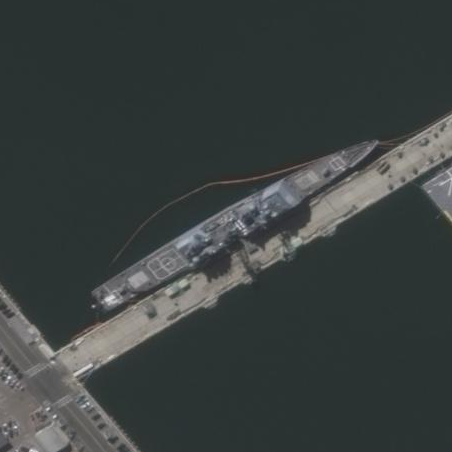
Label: Ticonderoga-class_cruiser